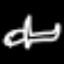
Label: airplane